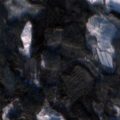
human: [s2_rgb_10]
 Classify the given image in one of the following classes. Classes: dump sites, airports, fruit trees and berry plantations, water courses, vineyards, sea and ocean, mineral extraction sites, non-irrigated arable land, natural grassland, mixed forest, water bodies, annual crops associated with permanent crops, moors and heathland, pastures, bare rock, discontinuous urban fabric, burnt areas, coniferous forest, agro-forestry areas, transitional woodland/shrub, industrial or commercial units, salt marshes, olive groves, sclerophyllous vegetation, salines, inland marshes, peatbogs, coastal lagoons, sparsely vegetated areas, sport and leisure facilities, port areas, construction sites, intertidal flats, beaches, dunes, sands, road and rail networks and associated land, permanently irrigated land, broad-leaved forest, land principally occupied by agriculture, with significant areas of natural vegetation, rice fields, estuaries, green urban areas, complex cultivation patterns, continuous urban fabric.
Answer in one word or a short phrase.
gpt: coniferous forest, water bodies